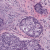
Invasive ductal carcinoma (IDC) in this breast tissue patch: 0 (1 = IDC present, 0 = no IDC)